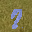
Label: 7